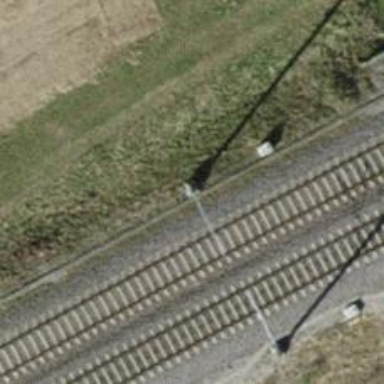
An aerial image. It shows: Catenary mast for power lines.